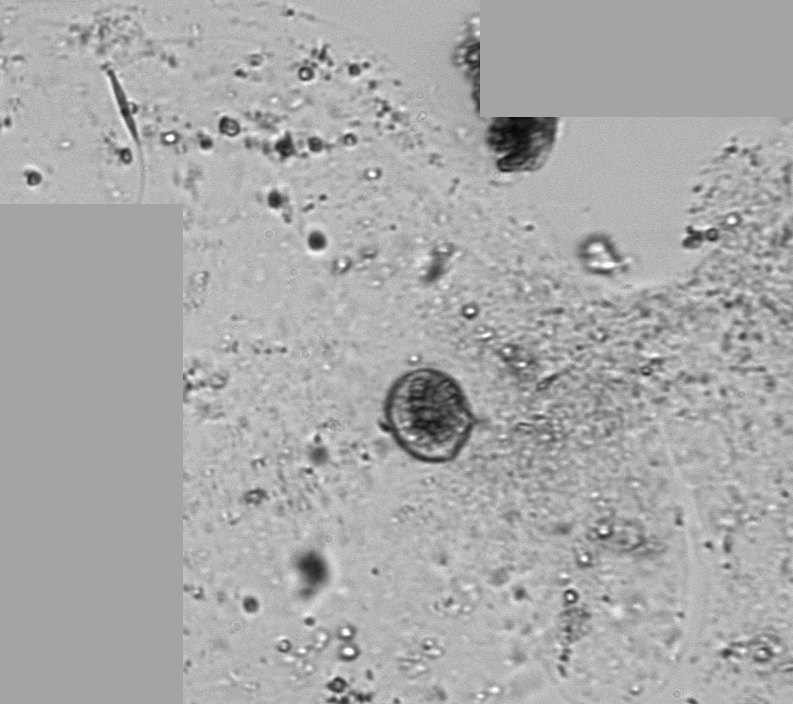
Label: Phaeocystis